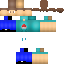
A male human skin with medium skin, wearing brown long hair dressed in a blue tshirt and blue pants, featuring a closed mouth.